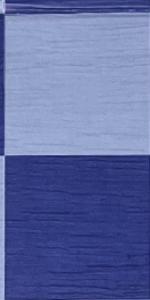
Label: Empty